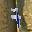
Label: 7